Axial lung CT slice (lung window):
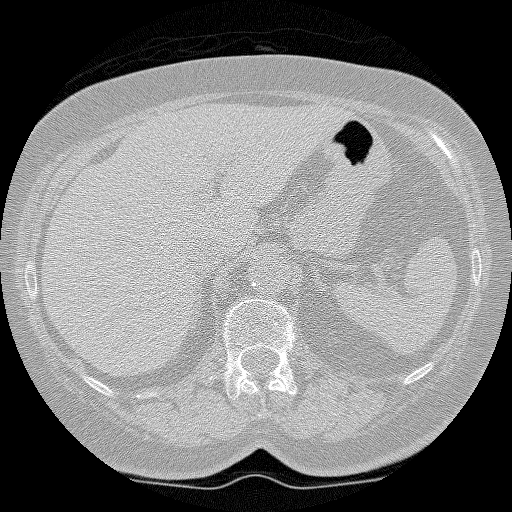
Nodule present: no